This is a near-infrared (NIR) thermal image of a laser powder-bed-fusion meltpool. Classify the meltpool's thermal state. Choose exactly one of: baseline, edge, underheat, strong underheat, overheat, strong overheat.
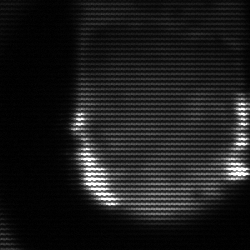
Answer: strong underheat